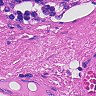
Metastatic tissue present: no